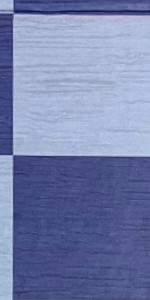
Label: Empty